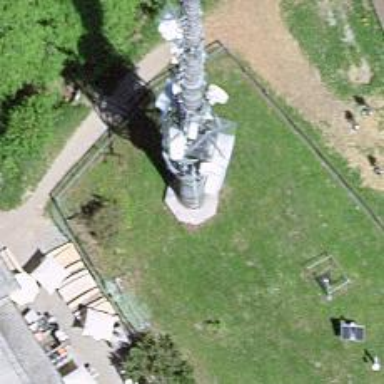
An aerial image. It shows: Communication tower.